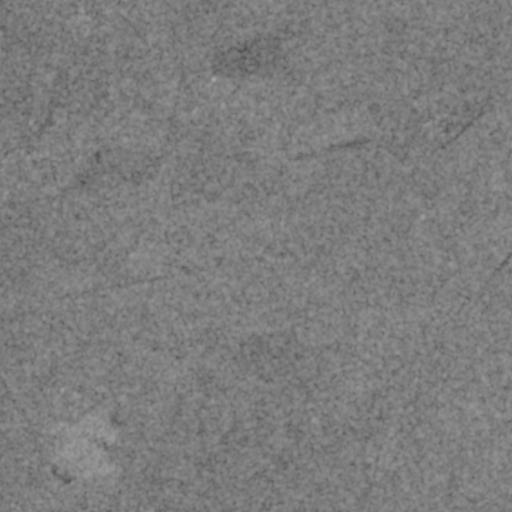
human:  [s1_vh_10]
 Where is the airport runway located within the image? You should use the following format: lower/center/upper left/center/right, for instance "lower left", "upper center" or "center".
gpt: The airport runway is located in the upper right of the image.
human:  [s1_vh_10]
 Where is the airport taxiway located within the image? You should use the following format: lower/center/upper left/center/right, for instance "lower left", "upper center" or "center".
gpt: The airport taxiway is located in the upper right of the image.
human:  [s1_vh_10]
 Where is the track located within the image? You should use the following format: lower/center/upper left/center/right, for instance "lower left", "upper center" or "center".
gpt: There is no track in the image.

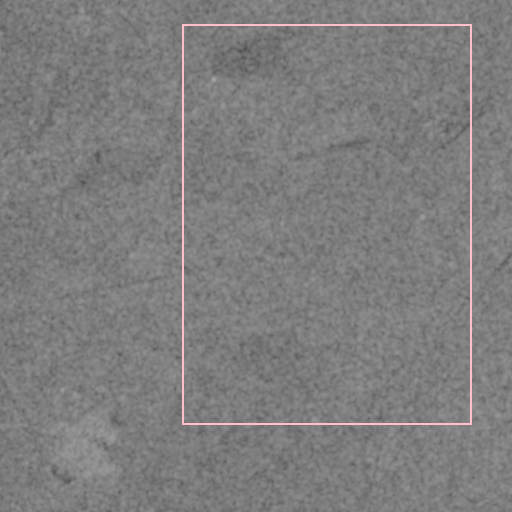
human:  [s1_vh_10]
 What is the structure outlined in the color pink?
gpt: The structure outlined in pink is a crop field.
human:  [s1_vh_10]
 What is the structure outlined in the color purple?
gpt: There is no purple outline.